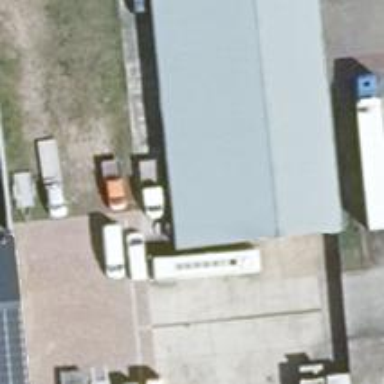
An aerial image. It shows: Car repair shop.